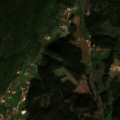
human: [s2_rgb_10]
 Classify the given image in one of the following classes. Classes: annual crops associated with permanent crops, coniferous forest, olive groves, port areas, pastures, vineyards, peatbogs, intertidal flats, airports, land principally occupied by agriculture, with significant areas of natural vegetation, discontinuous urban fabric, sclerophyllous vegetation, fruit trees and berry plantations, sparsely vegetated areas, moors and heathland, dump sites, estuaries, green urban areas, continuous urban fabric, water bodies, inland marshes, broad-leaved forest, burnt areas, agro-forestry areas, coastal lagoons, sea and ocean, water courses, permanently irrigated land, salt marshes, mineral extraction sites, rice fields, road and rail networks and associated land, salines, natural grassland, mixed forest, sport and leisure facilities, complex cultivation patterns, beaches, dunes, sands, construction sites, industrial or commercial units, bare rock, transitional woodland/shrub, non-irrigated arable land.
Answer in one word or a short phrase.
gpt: complex cultivation patterns, land principally occupied by agriculture, with significant areas of natural vegetation, broad-leaved forest, mixed forest, sclerophyllous vegetation, transitional woodland/shrub